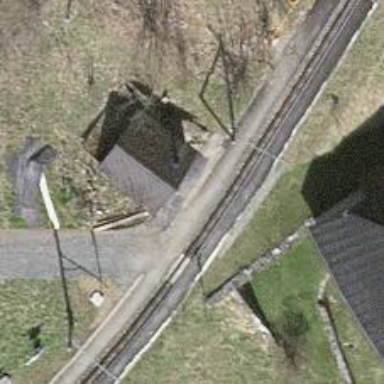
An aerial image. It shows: Halt on the railway.